Field crop: maize
Growth stage: 2
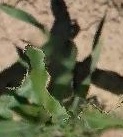
Species: maize